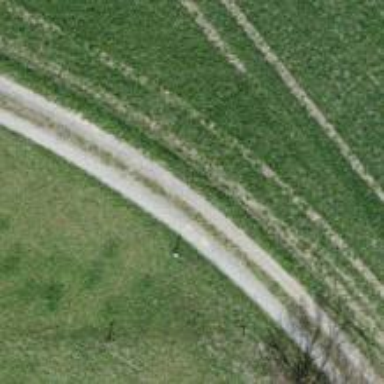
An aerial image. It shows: Unpaved track with grade2 tracktype.